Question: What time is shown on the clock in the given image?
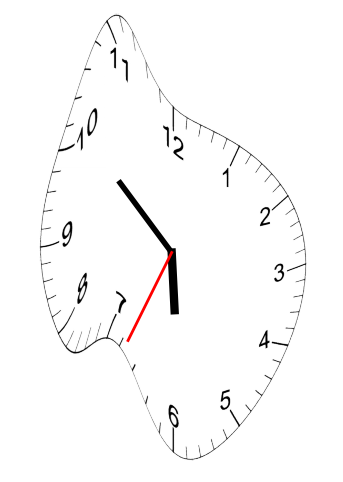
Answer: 05:51:34